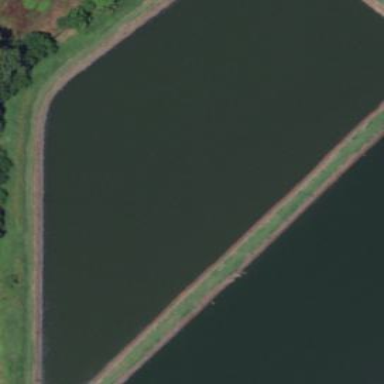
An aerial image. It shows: Reservoir area.